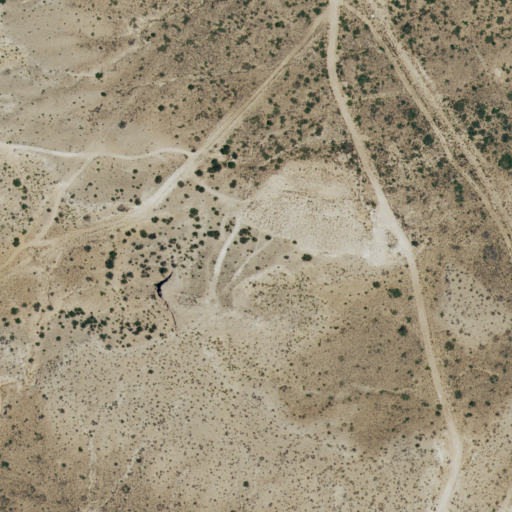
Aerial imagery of mountain in New Mexico named Taylor Peak containing shrub, open development, and low intensity development